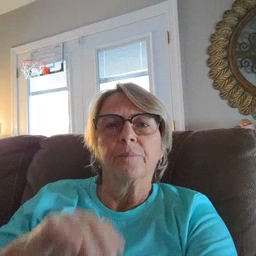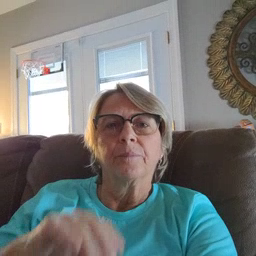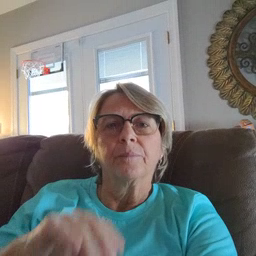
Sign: story